Question: When I am using a loading scene to switch between two scenes in an AndEngine game, the text "Loading..." gets dislocated from its original position when I try to use it on the second time!
How to fix it?
>
'''
public void loadGameScene(final Engine mEngine)
{
setScene(loadingScene);
loadingScene.logTextPos();
ResourcesManager.getInstance().unloadMenuTextures();
mEngine.registerUpdateHandler(new TimerHandler(2f, new ITimerCallback()
{
public void onTimePassed(final TimerHandler pTimerHandler)
{
mEngine.unregisterUpdateHandler(pTimerHandler);
ResourcesManager.getInstance().loadGameResources();
gameScene = new GameScene();
setScene(gameScene);
}
}));
}
public void loadMenuScene(final Engine mEngine)
{
setScene(loadingScene);
loadingScene.logTextPos();
gameScene.disposeScene();
ResourcesManager.getInstance().unloadGameTextures();
mEngine.registerUpdateHandler(new TimerHandler(2f, new ITimerCallback()
{
public void onTimePassed(final TimerHandler pTimerHandler)
{
mEngine.unregisterUpdateHandler(pTimerHandler);
ResourcesManager.getInstance().loadMenuTextures();
setScene(menuScene);
}
}));
}
'''
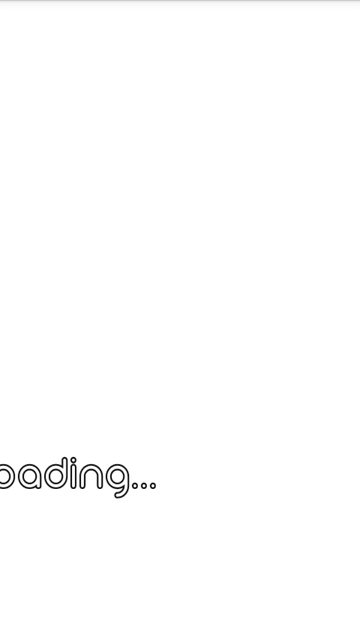
Answer: The problem is most likely caused by camera. There is only one camera object at a time in AndEngine. If you move camera in the 'gameScene' it stays in its new position in 'loadingScene' too. Try reseting the camera position or create another loading scene as a camera scene (like a HUD, just opaque).